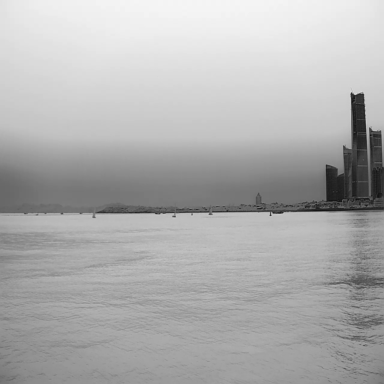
There are eight objects shown in the infrared image, including a container_ship, three sailboats, and four bulk_carriers.